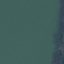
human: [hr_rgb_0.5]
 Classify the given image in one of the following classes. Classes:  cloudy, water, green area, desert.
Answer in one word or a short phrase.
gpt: water